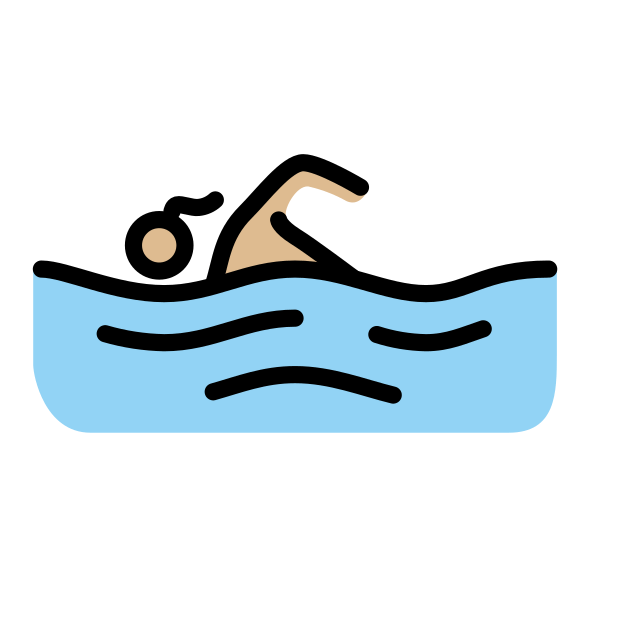
woman swimming: medium-light skin tone